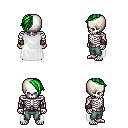
a pixel art fantasy rpg character, male body template, skeleton, white cape, teal pants, green long mohawk hairstyle, leather bracers, four views (front, back, left, right), 2x2 character sprite sheet, small pixel art, hard edges, no anti-aliasing